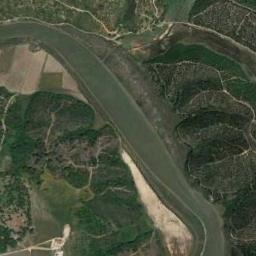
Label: river